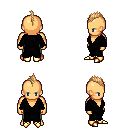
a pixel art fantasy rpg character, male body template, human, tanned skin, gray robe, teal pants, light blonde mohawk hairstyle, gold boots, four views (front, back, left, right), 2x2 character sprite sheet, small pixel art, hard edges, no anti-aliasing